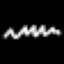
Label: squiggle